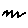
Label: zigzag